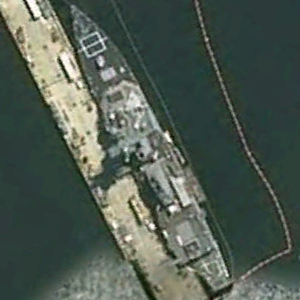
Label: destroyer